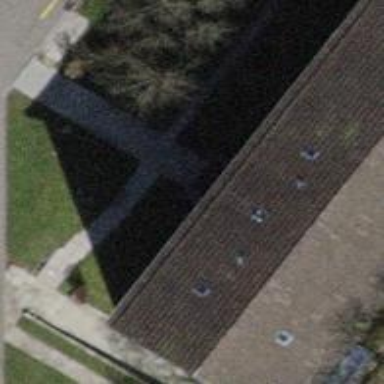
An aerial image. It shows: Tile-roofed apartment building.